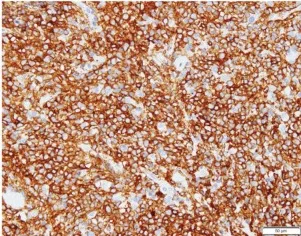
(D) Most cells expressed CD79a positive immunohistochemical staining x400.
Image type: pathology (immunostaining)